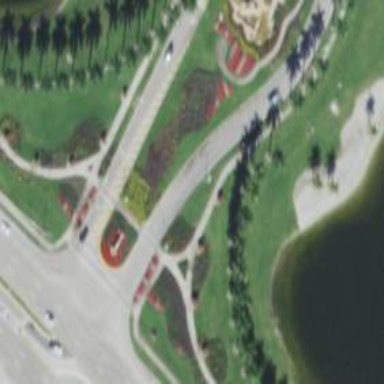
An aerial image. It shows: Footway that serves as traffic island.